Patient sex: M
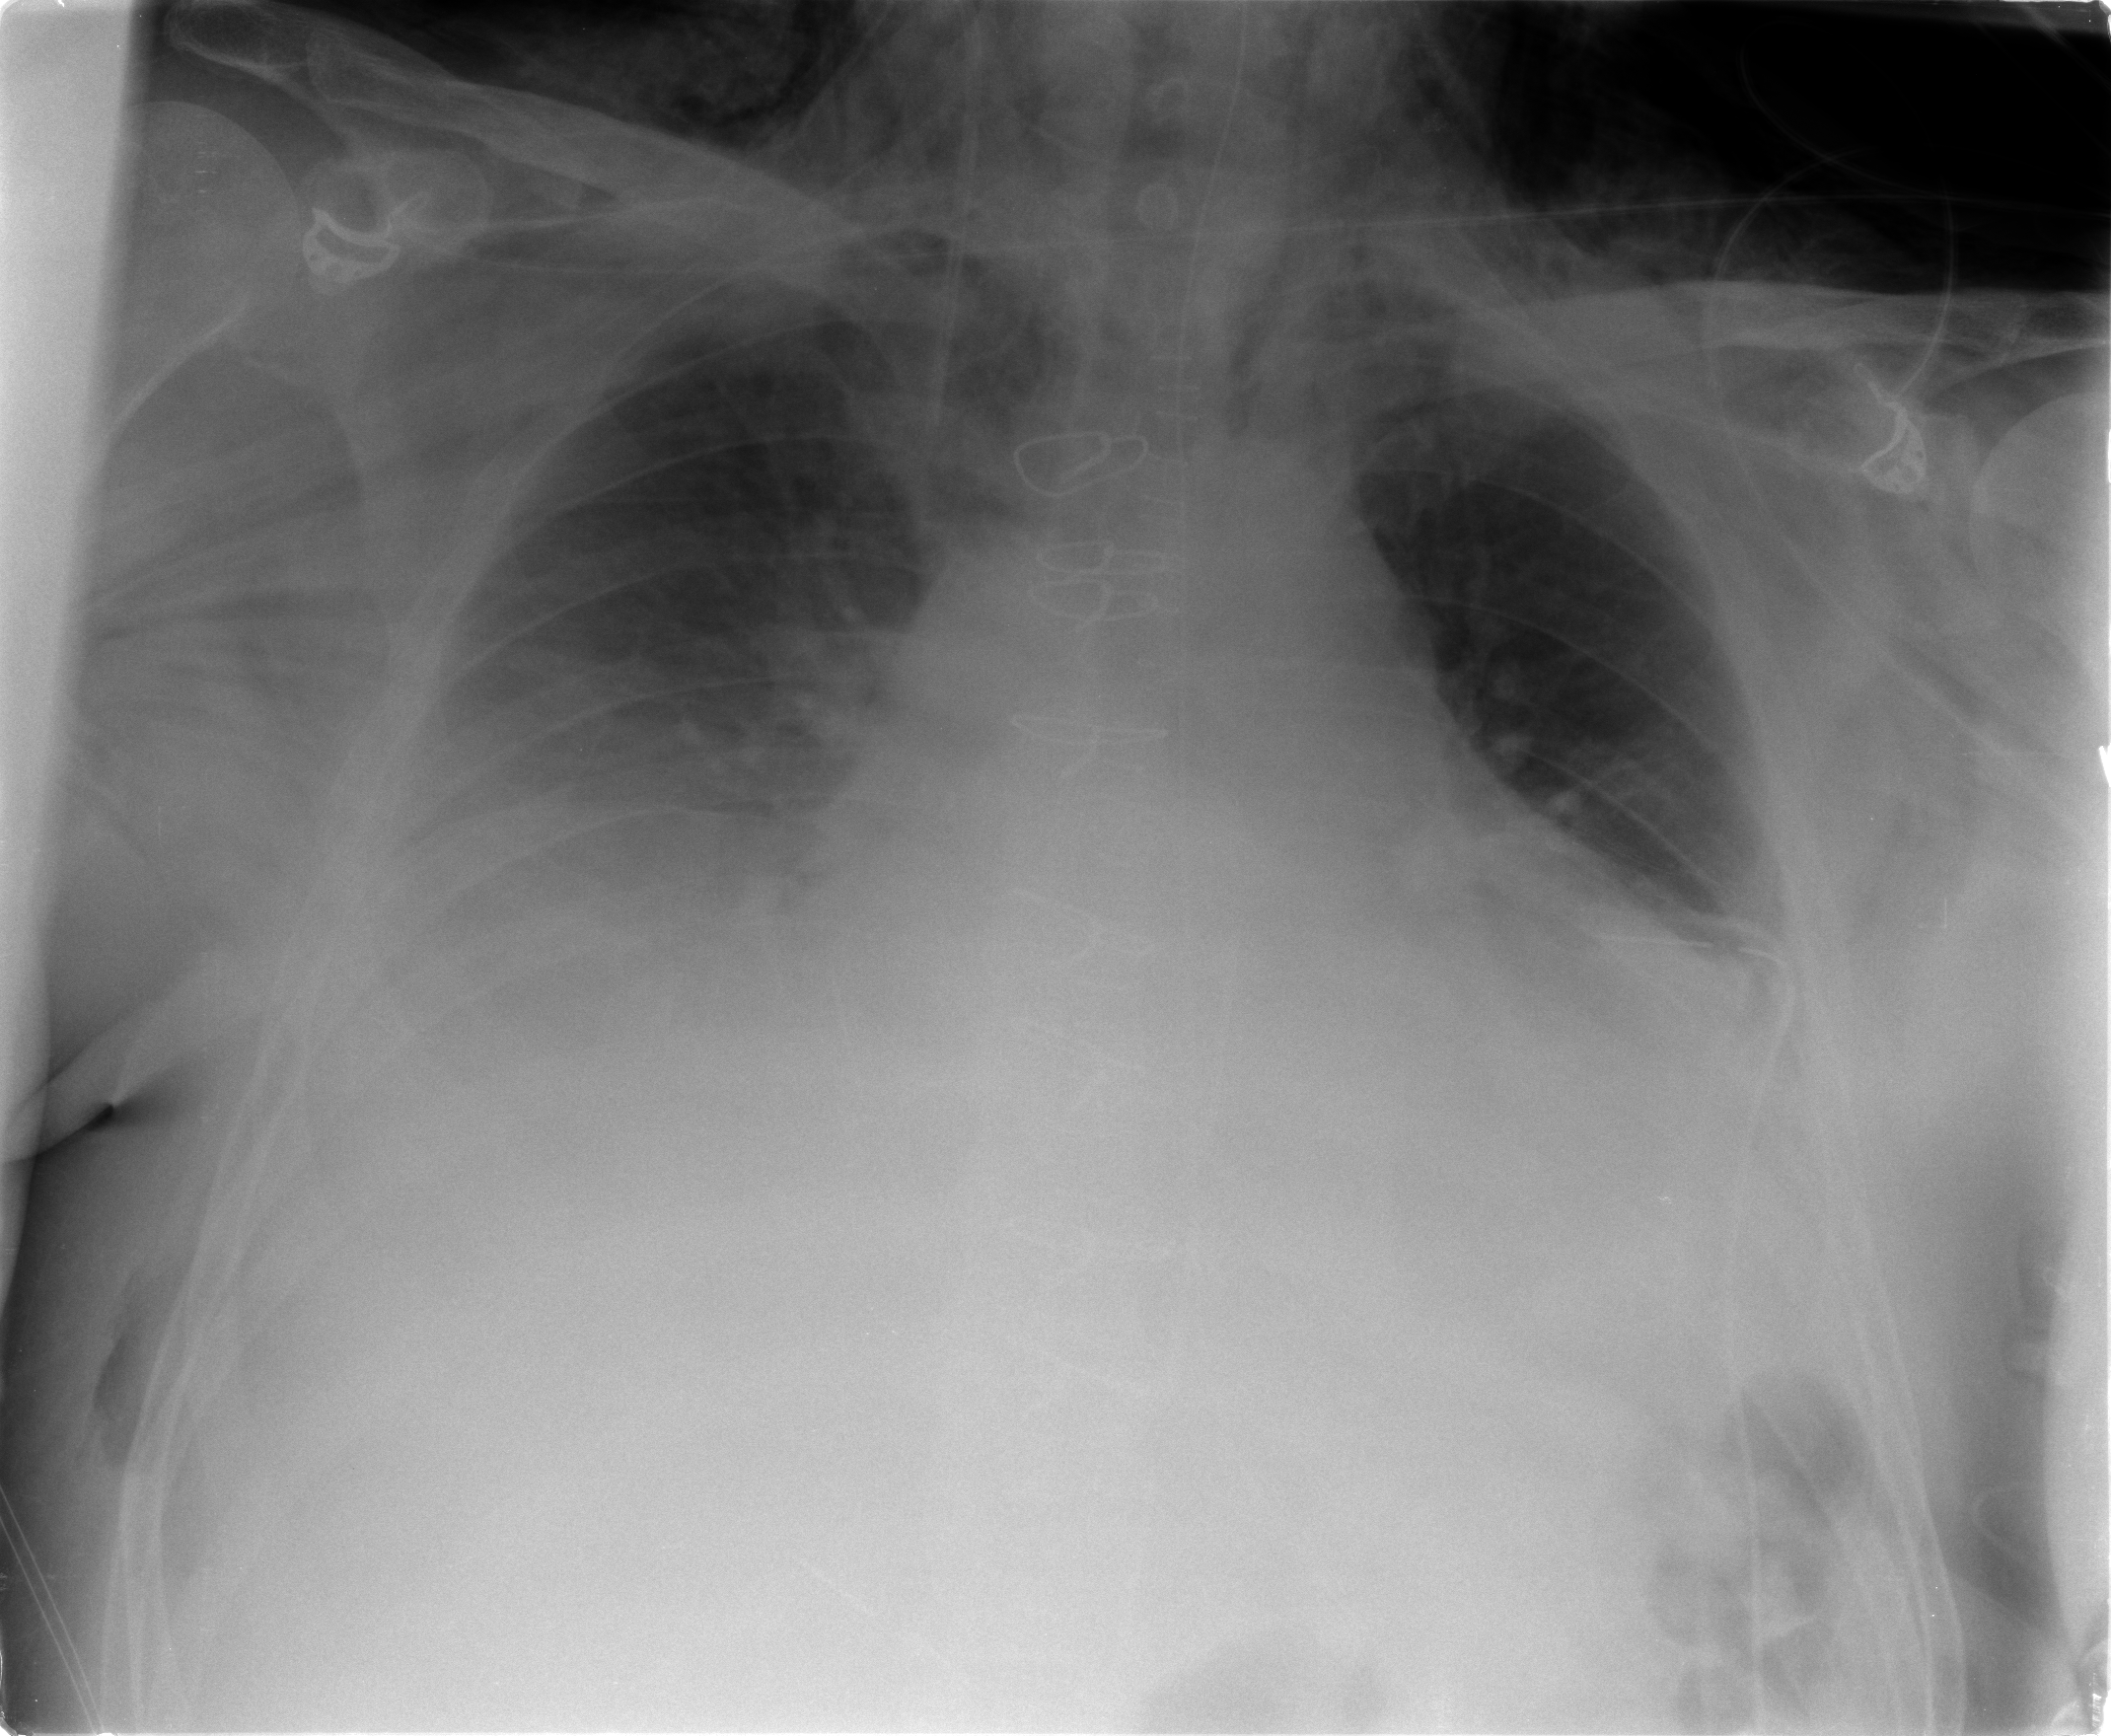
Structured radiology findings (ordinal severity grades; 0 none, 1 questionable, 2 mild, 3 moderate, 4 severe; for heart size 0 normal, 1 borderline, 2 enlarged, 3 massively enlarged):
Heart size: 2
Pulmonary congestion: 2
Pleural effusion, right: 3
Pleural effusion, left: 2
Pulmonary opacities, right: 0
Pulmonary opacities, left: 0
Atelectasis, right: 3
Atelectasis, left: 2